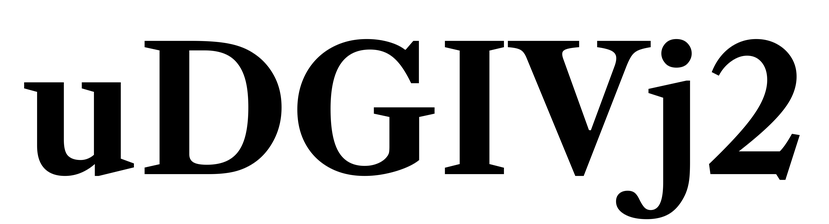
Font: LibreCaslonText_Bold